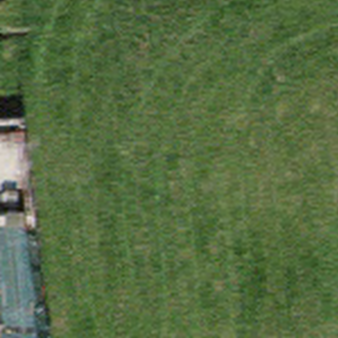
Label: other